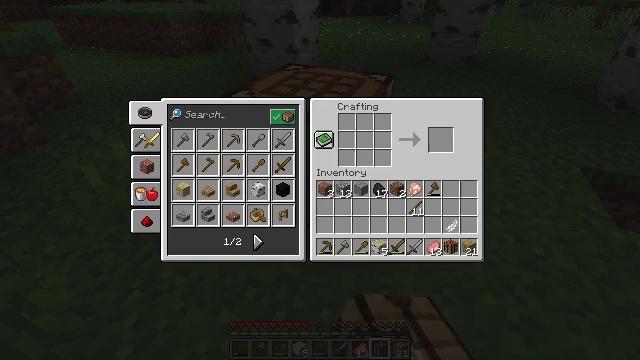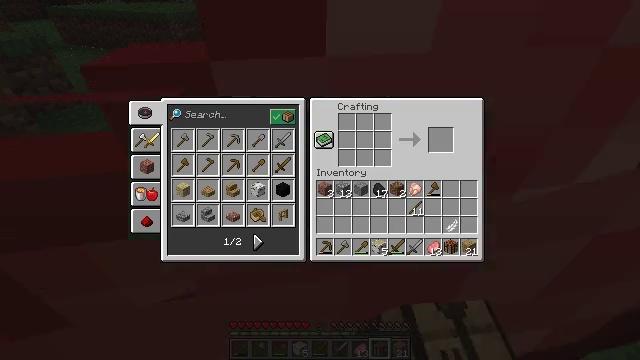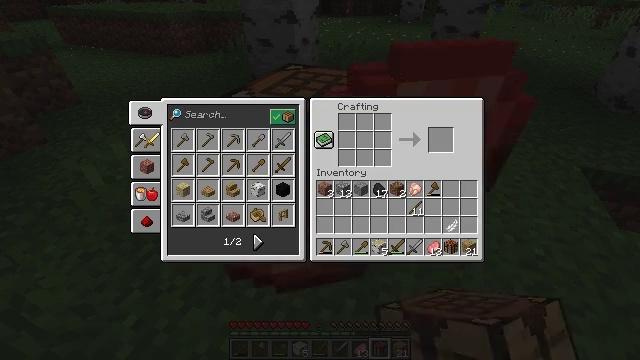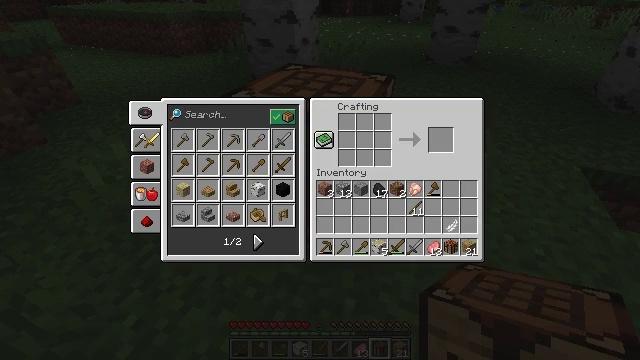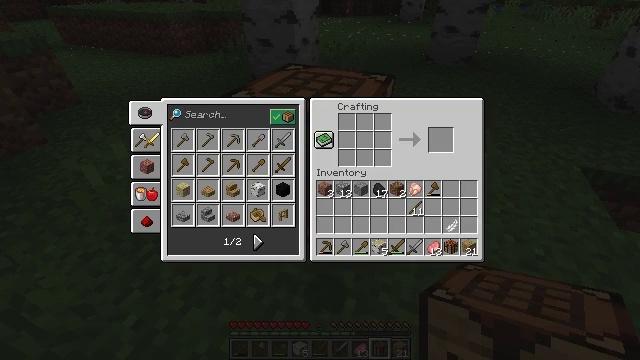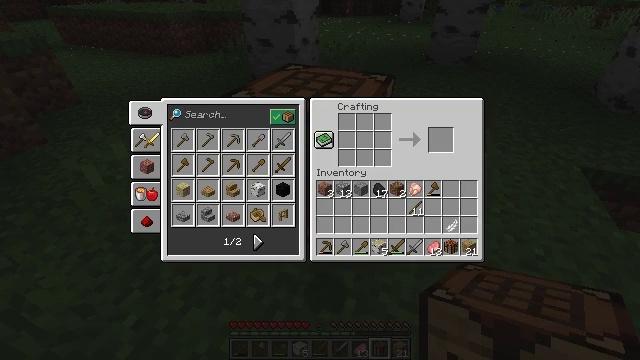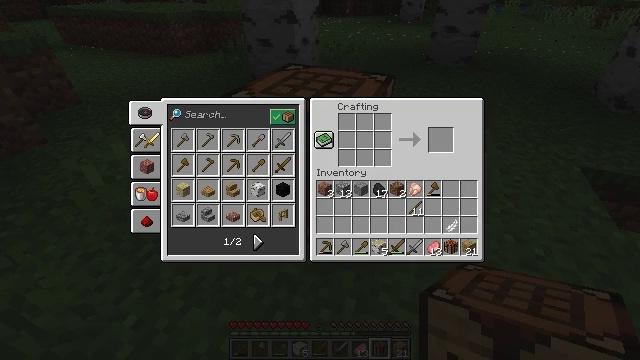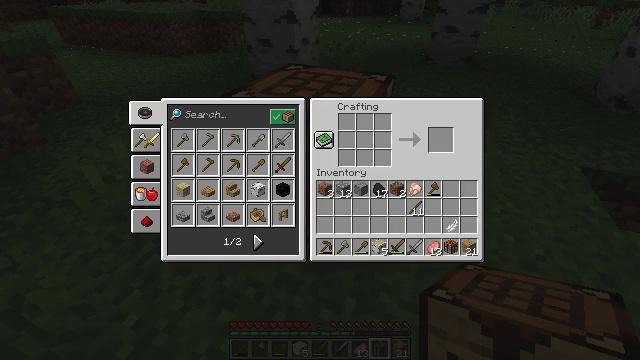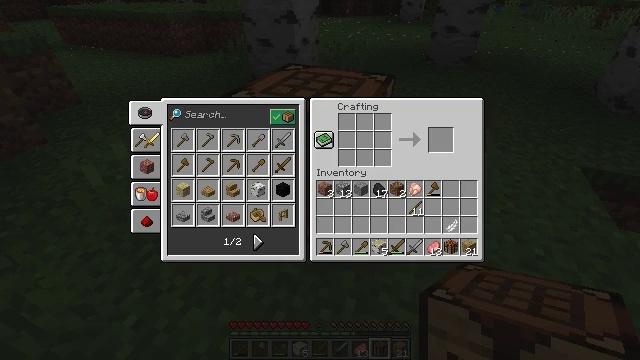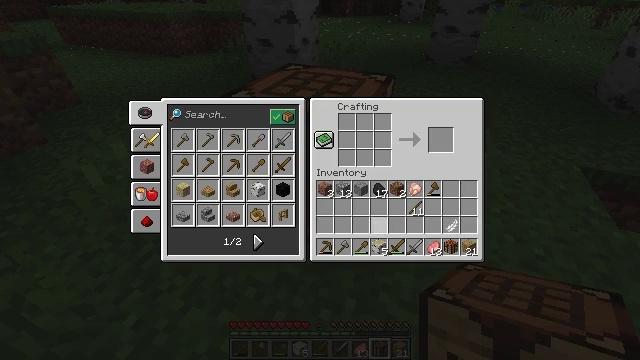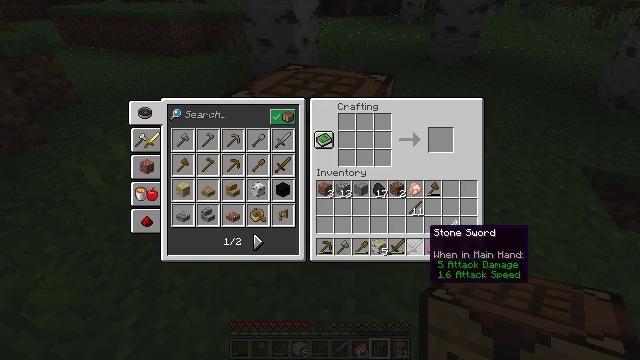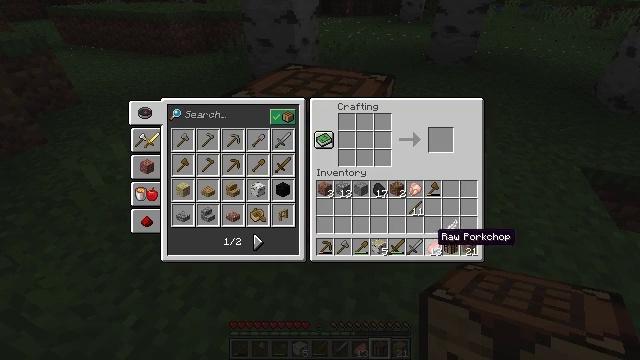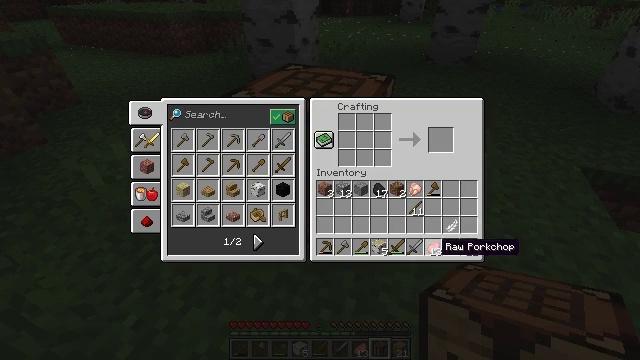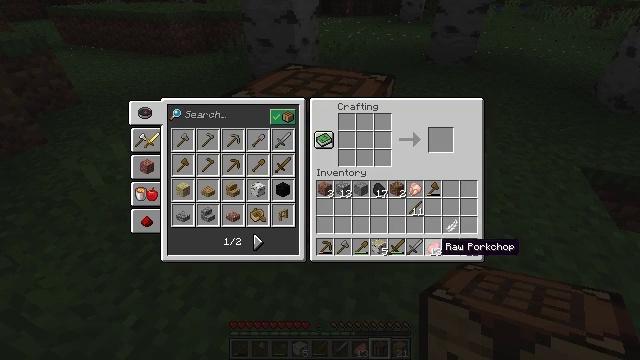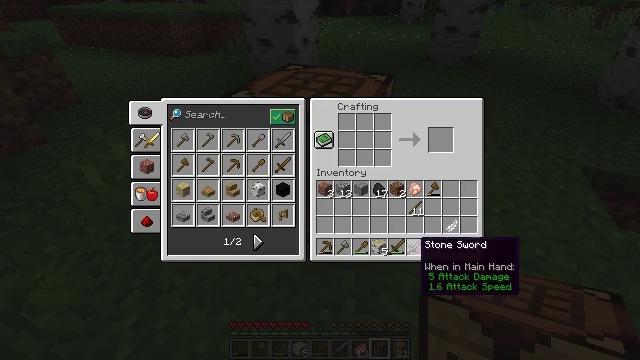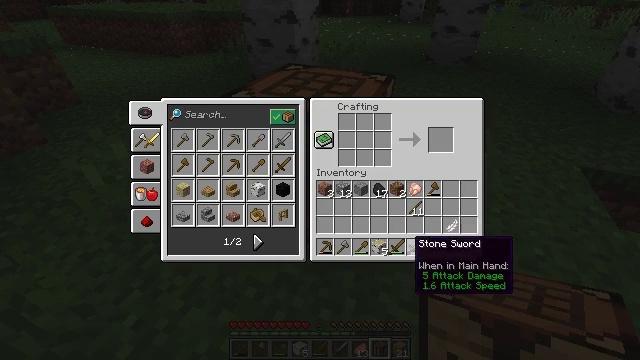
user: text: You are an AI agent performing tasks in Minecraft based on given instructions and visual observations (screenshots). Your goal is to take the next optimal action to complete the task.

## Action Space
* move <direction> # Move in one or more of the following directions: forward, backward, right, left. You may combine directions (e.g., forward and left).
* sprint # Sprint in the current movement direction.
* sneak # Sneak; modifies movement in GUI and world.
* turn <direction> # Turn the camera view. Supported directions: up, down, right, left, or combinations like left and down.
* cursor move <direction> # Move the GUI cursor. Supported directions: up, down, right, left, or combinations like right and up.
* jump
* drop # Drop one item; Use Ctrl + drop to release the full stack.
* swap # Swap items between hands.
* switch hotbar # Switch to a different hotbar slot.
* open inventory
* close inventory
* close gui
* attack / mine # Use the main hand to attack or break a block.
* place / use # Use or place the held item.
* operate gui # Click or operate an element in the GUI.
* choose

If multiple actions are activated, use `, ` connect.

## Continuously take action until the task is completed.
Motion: motion action
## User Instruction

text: Drop a wooden sword.
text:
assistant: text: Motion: cursor move left, open gui
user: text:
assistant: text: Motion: cursor move left
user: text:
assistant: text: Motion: no_op
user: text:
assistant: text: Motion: no_op
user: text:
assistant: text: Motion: no_op
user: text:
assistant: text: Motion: no_op
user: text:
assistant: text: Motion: no_op
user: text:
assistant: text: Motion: no_op
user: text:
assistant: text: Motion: cursor move right and down
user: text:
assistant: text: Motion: cursor move right and down
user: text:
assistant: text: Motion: cursor move right
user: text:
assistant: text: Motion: cursor move down
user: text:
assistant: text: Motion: no_op
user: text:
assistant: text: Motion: cursor move left
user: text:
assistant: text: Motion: no_op
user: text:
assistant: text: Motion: cursor move left
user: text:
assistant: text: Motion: no_op
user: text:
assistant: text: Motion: no_op
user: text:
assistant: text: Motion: operate gui
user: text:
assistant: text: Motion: operate gui
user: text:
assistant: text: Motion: cursor move right and up, operate gui
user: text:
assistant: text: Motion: cursor move right and up
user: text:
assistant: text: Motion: cursor move right and up
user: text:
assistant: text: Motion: no_op
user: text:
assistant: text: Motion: no_op
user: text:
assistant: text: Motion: operate gui
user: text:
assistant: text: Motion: operate gui
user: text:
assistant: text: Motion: no_op
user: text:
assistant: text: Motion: no_op
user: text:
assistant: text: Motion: no_op